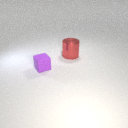
small purple rubber cube to the left of large red metal cylinder